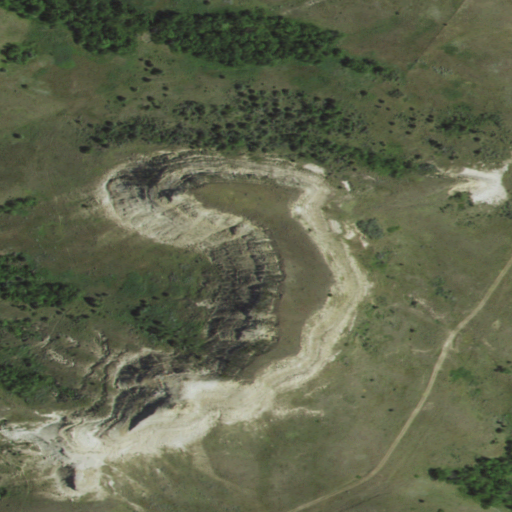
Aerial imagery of mountain in North Dakota named Squaretop Butte containing shrub, grassland, deciduous forest, and mixed forest